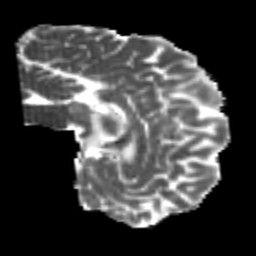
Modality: MD
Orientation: sagittal
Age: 23
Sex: male
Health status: healthy
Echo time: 0.074 s